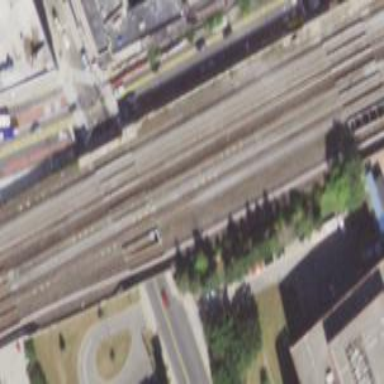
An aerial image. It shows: Electrified railway yard with rail tracks.